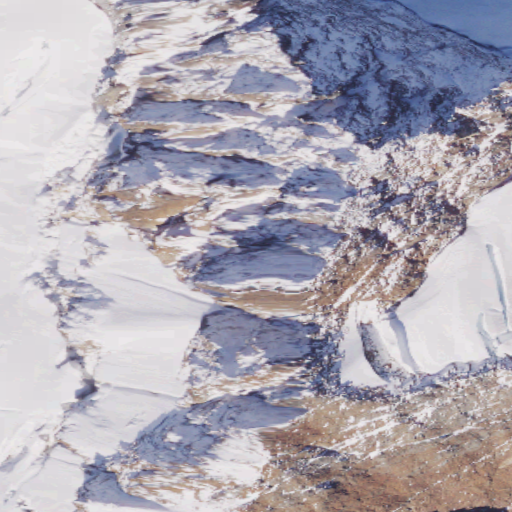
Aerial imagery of mountain in Washington named Boston Peak containing barren land and snow